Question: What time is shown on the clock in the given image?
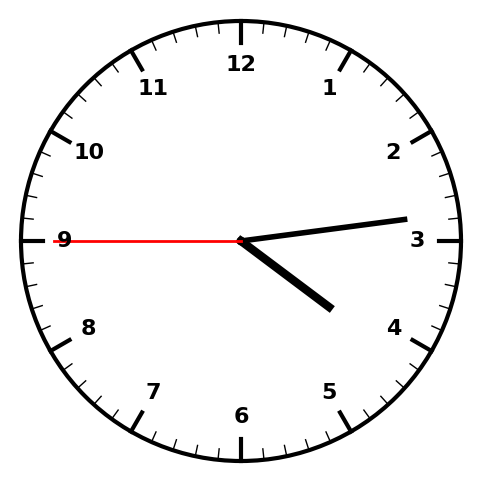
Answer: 04:13:45